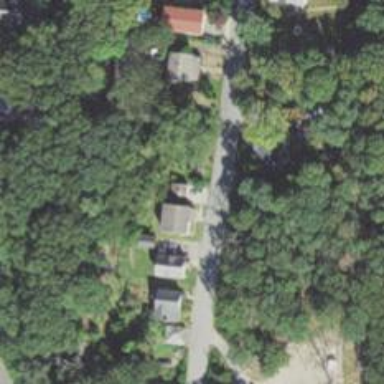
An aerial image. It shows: Residential driveway designated as service road.